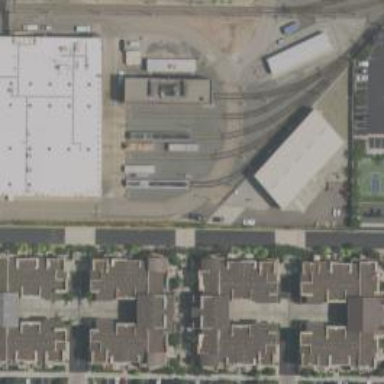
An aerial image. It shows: Light rail yard with electrified contact lines.